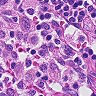
Metastatic tissue present: no